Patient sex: M
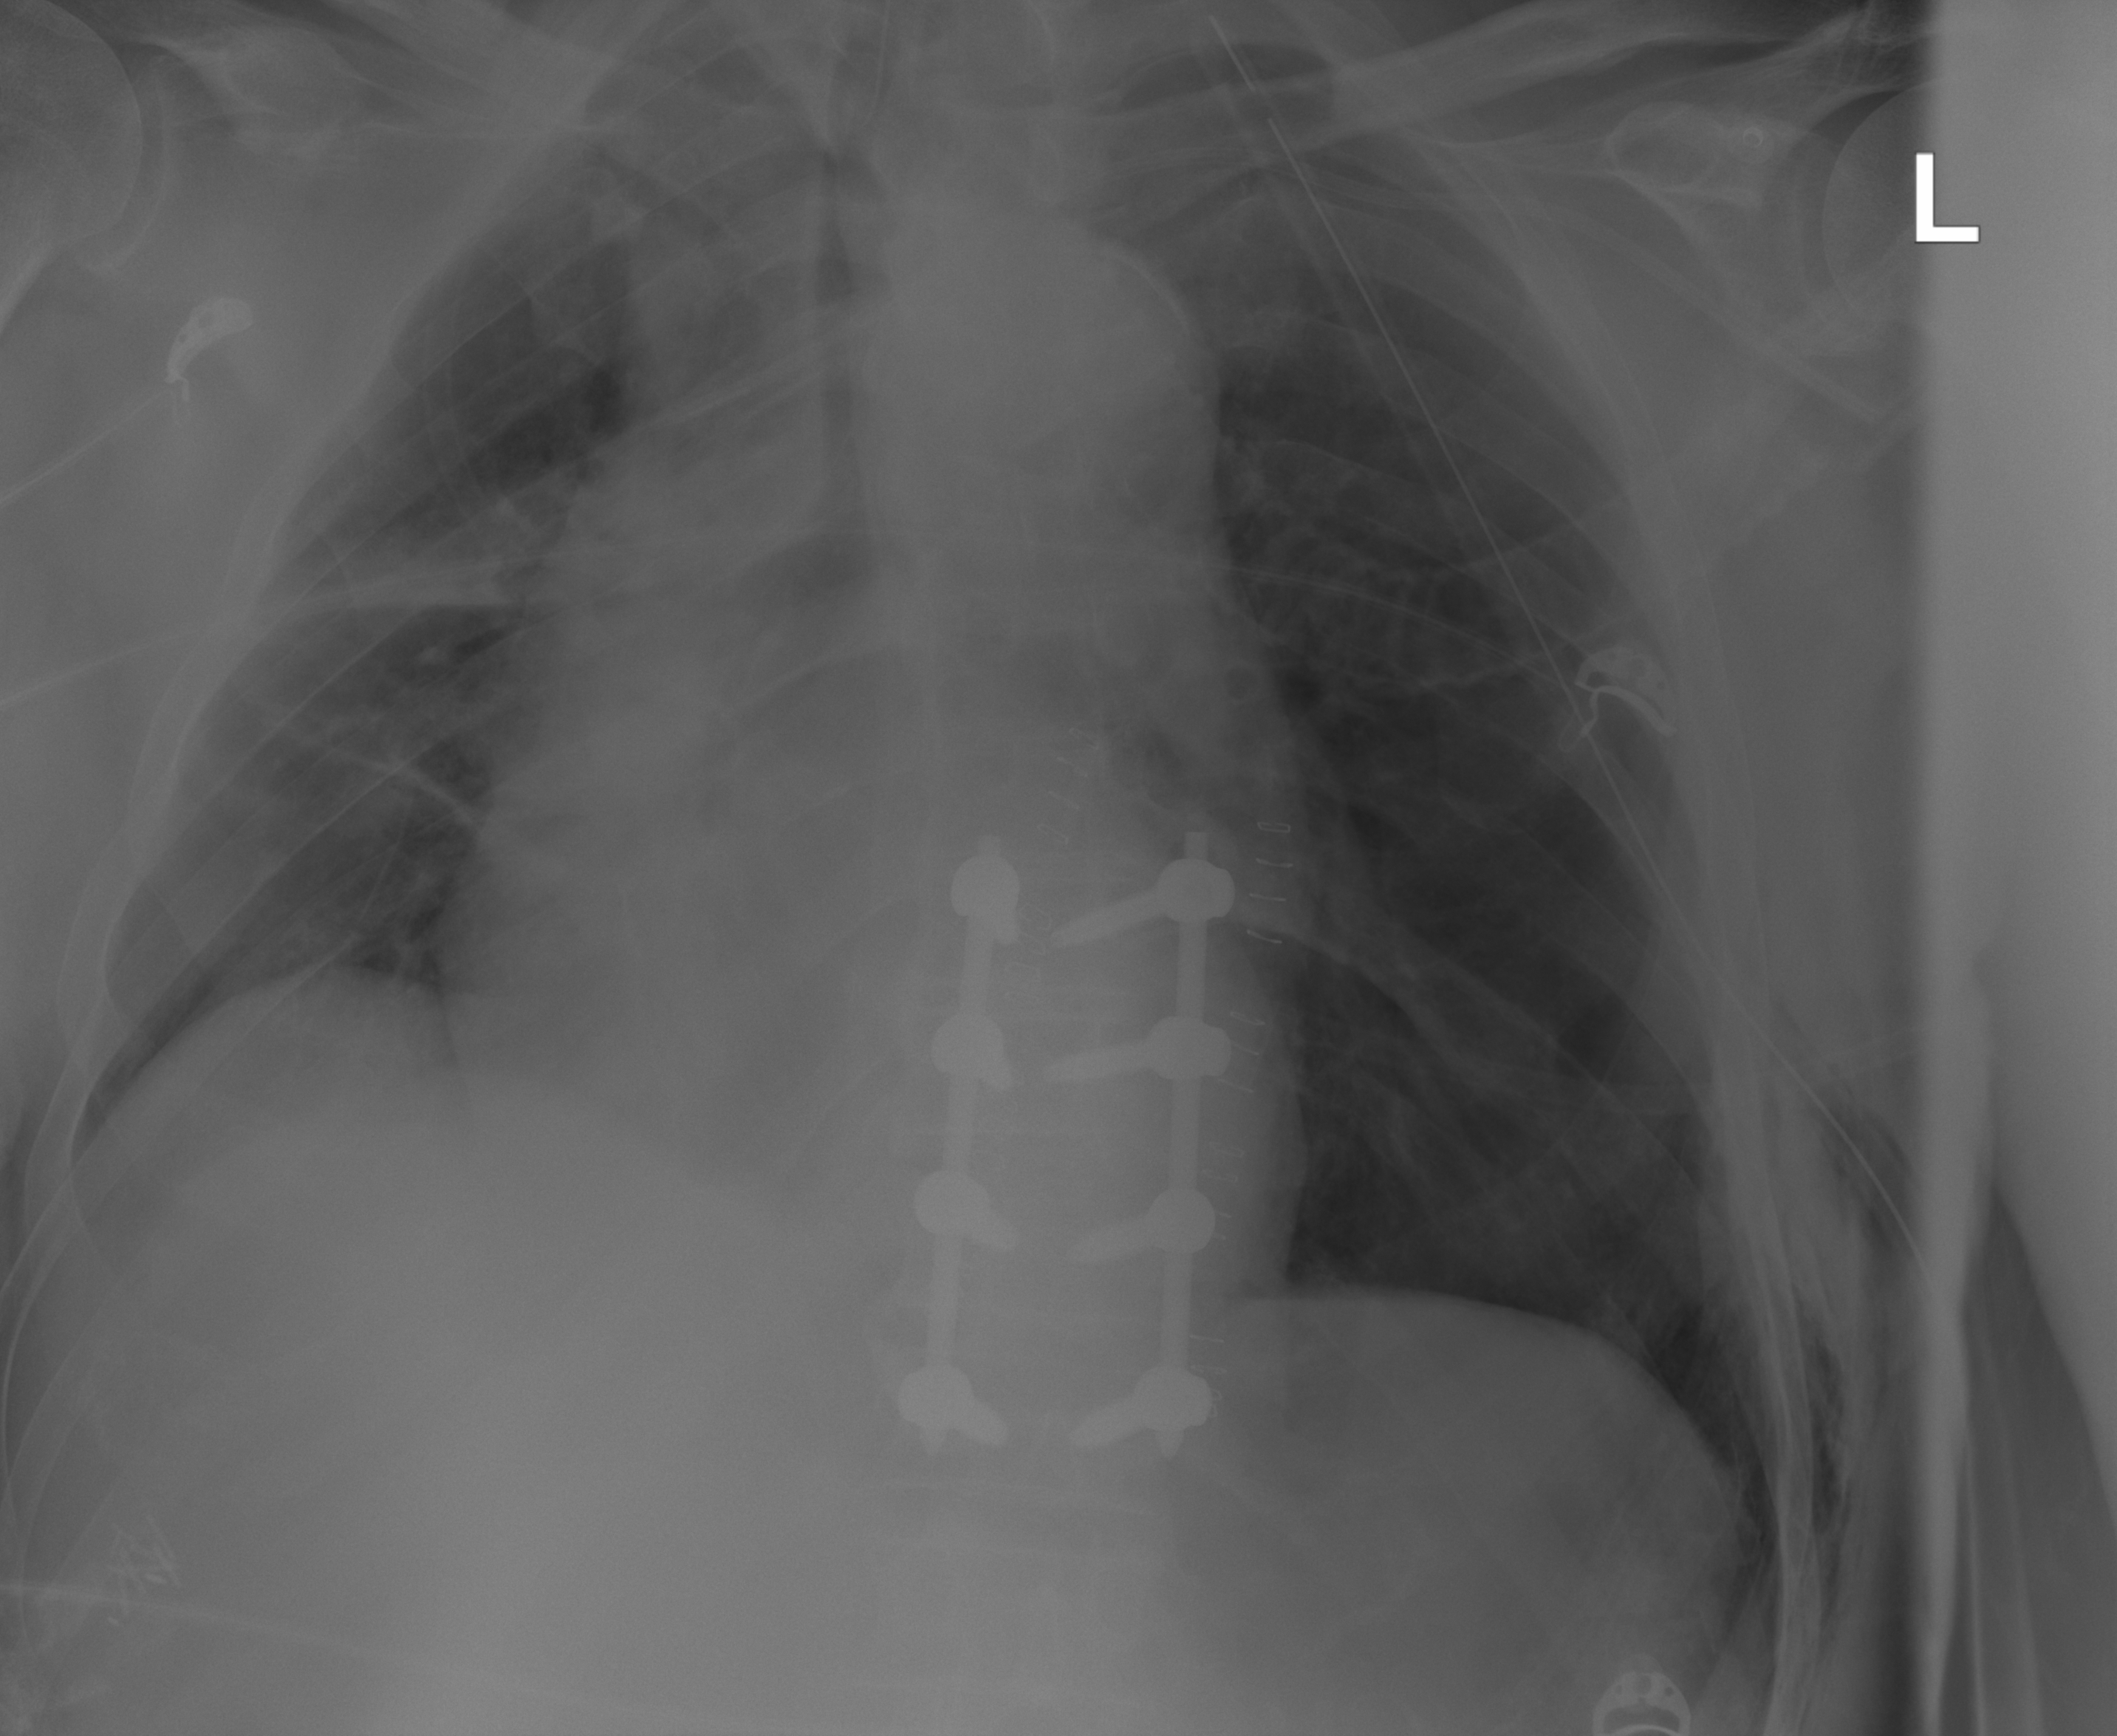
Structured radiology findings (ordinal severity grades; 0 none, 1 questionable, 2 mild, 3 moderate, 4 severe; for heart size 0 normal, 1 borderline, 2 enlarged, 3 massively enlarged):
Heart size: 1
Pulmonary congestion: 0
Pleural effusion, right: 0
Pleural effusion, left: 0
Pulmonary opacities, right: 0
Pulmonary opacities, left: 0
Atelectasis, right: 2
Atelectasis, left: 0